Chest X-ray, PA view. Patient: 67 years old, sex M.
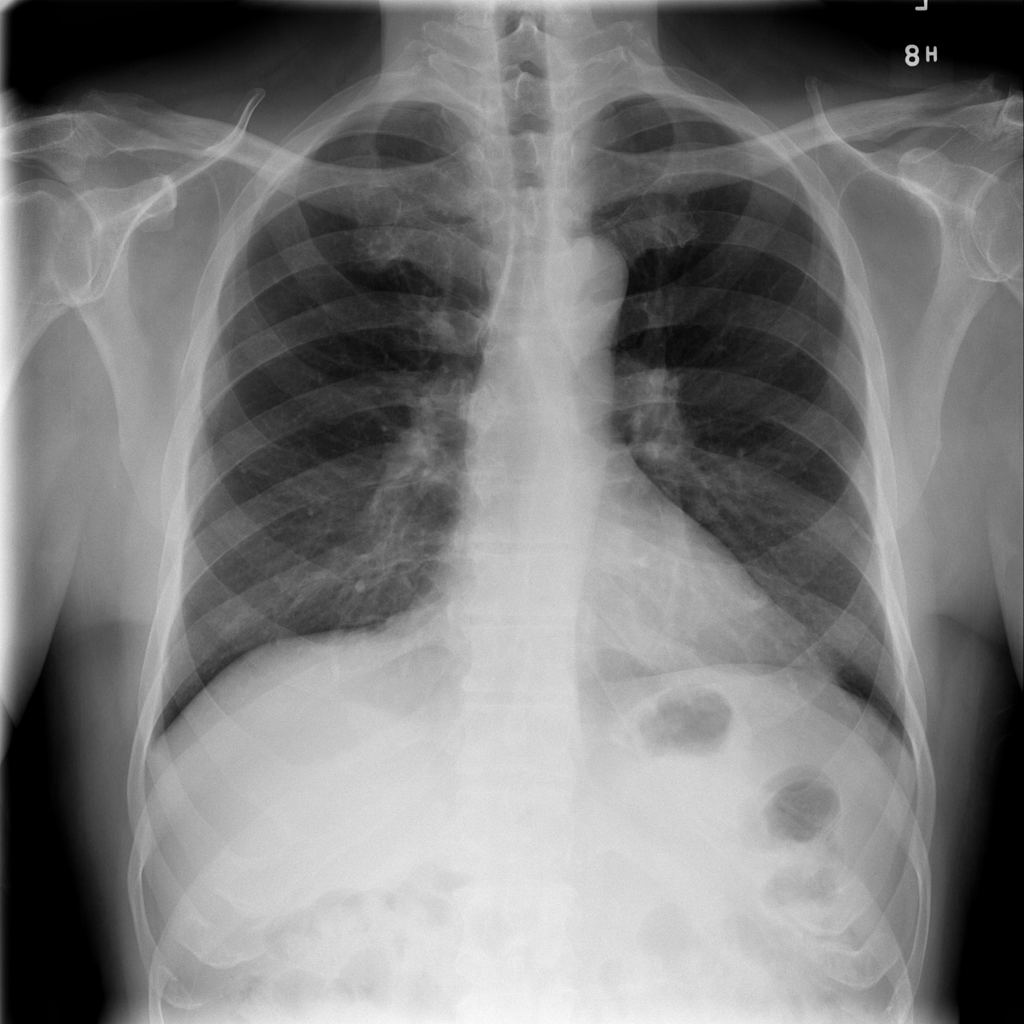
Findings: No Finding